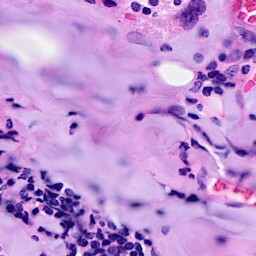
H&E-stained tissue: Breast